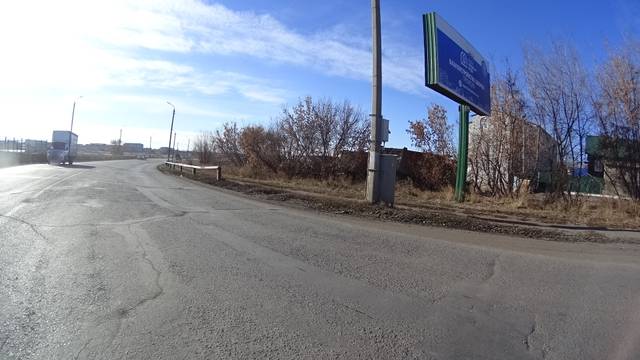
Region: Russia
Coordinates: 54.094, 61.579